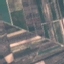
Label: PermanentCrop